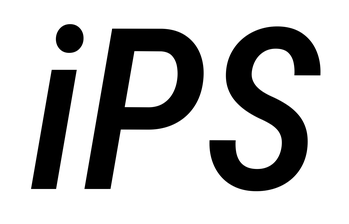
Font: Roboto-Italic_Condensed_Medium_Italic